Question: I use followed example (<URL> to animate my sprite sheet.
from example I wrote my Object:
'''
public class Sprite {
private int x, y;
private int width, height;
private Bitmap b;
MainGamePanel ov;
int currentFrame = 0;
public Sprite(MainGamePanel mainGamePanel, Bitmap blob) {
this.ov = mainGamePanel;
this.b = blob;
// 1x12
height = b.getHeight();
width = b.getWidth()/12;
x = y = 50;
}
private void update(int dist) {
currentFrame = ++currentFrame % 12;
try {
Thread.sleep(100);
} catch (InterruptedException e) {
e.printStackTrace();
}
//return _b;
}
public void draw(int shift, Canvas canvas, int dist) {
update(dist);
int srcX = currentFrame * width;
Rect src = new Rect(srcX, 0, srcX+width, height);
Rect dst = new Rect(x, y+shift, x+width, y+height+shift);
canvas.drawBitmap(b, src, dst, null);
}
'''
Here every 100 msec I take different part from image (Bitmap) and show it.
1 -> 2 -> 3 -> 4 -> ... -> 12
So my creature flies and moves with wings.
If I show only object, it seems good but when I try to run 20 creatures in loop:
'''
Bitmap blob = BitmapFactory.decodeResource(getResources(), R.drawable.sprite3);
for(int i=0; i<20; i++){
spriteList.add(new Sprite(this, blob));
}
....
for(int i=0; i<spriteList.size(); i++){
sprite = spriteList.get(0);
sprite.draw(canvas, dist);
}
'''
My objects start to be slow according to drawn object count.
It happens I think because of 'Thread.sleep(100);'.
I don't see any performance problem.
Sounds like each object sleep pauses all objects.
For 20 objects this sleep grows to 2 sec.
For sure I use workaround like:
'''
int sleep = 100/spriteList.size();
Thread.sleep(sleep);
'''
But code looks messy.
Can anyone help me how to fix it?
Here is image:
Maybe I need create each object in separate Thread?
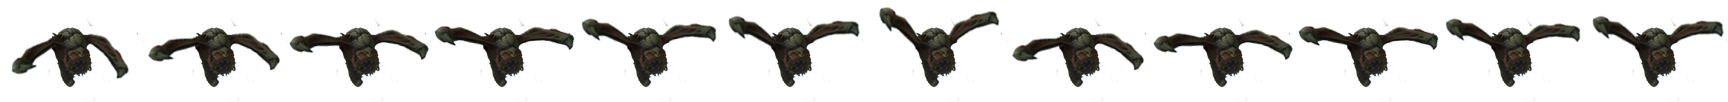
Answer: You should definitely not sleep while rendering; it greatly reduces the performance, especially, as you add new Animation Clips, etc. Also, don't create objects within your onDraw method and do try to reuse the Rect objects. Creating objects during rendering is very expensive.